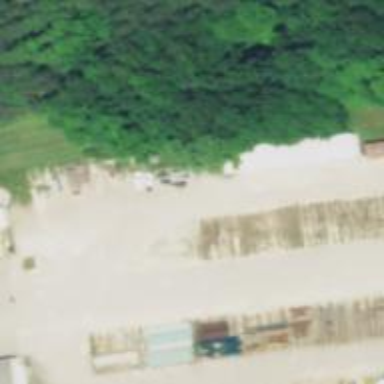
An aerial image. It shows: Image of helipad at airport.